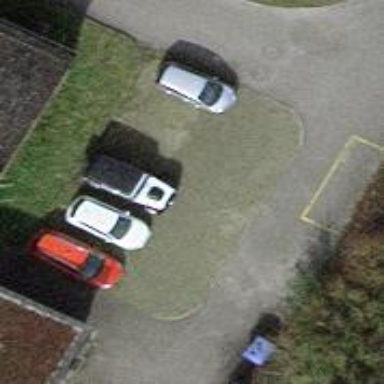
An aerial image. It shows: Parking area.